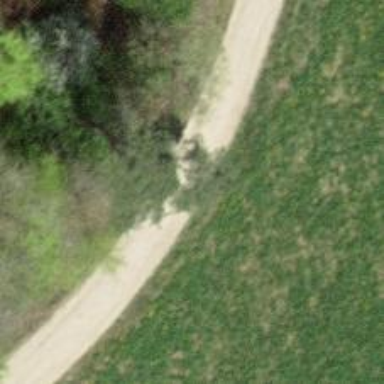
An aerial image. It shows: Gravel track with grade 2 tracktype.